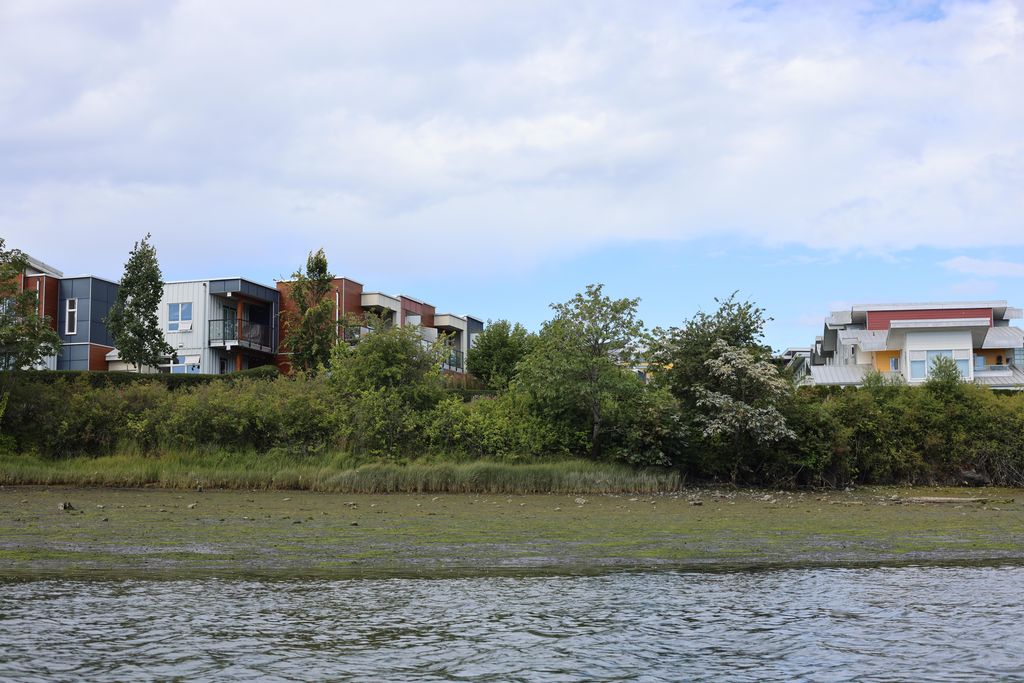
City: victoria